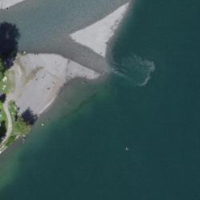
EUNIS habitat code: 14
Species observed at this site:
Tachybaptus ruficollis
Corvus corone
Ichthyaetus melanocephalus
Podiceps cristatus
Cyanistes caeruleus
Fulica atra
Anas platyrhynchos
Chloris chloris
Aythya ferina
Aythya fuligula
Passer domesticus
Carduelis carduelis
Turdus merula
Chroicocephalus ridibundus
Phalacrocorax carbo
Larus michahellis
Cygnus olor
Gallinula chloropus
Parus major